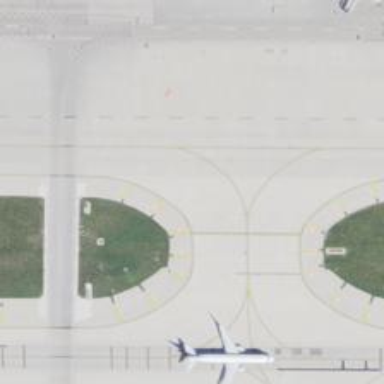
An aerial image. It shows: Image of taxiway at airport.